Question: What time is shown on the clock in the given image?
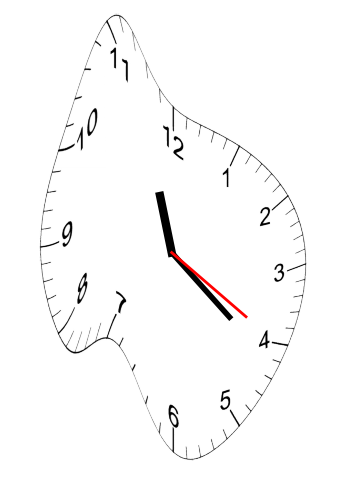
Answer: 11:21:20